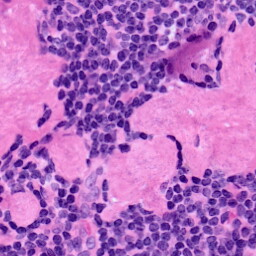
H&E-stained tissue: LymphNode